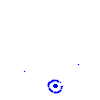
Particle: kaon